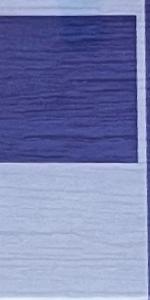
Label: Empty